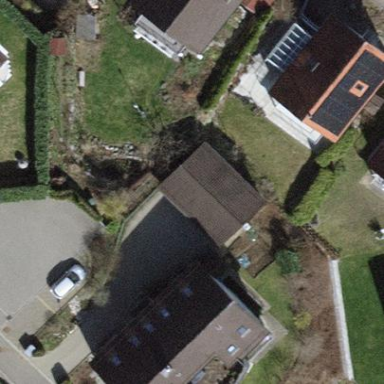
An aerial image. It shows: Garage with gabled roof.